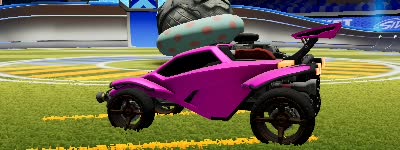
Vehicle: octane